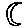
Label: moon